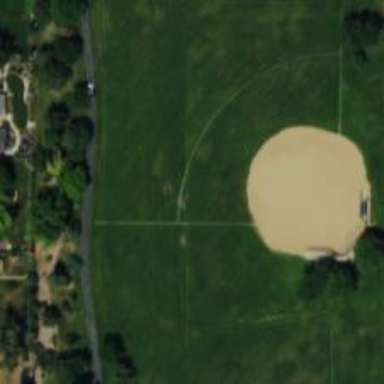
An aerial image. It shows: Baseball pitch for leisure and sports activities.